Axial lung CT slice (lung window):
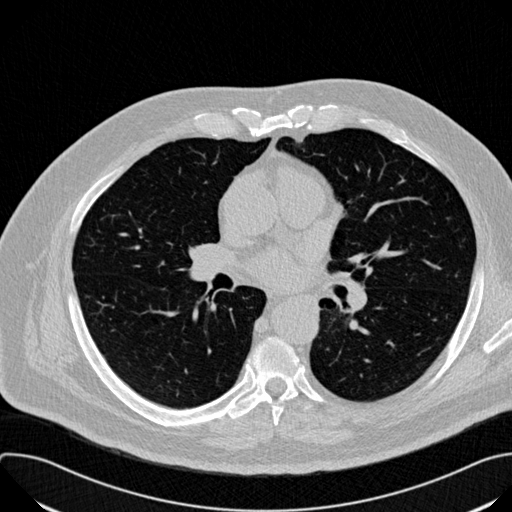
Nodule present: no